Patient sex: M
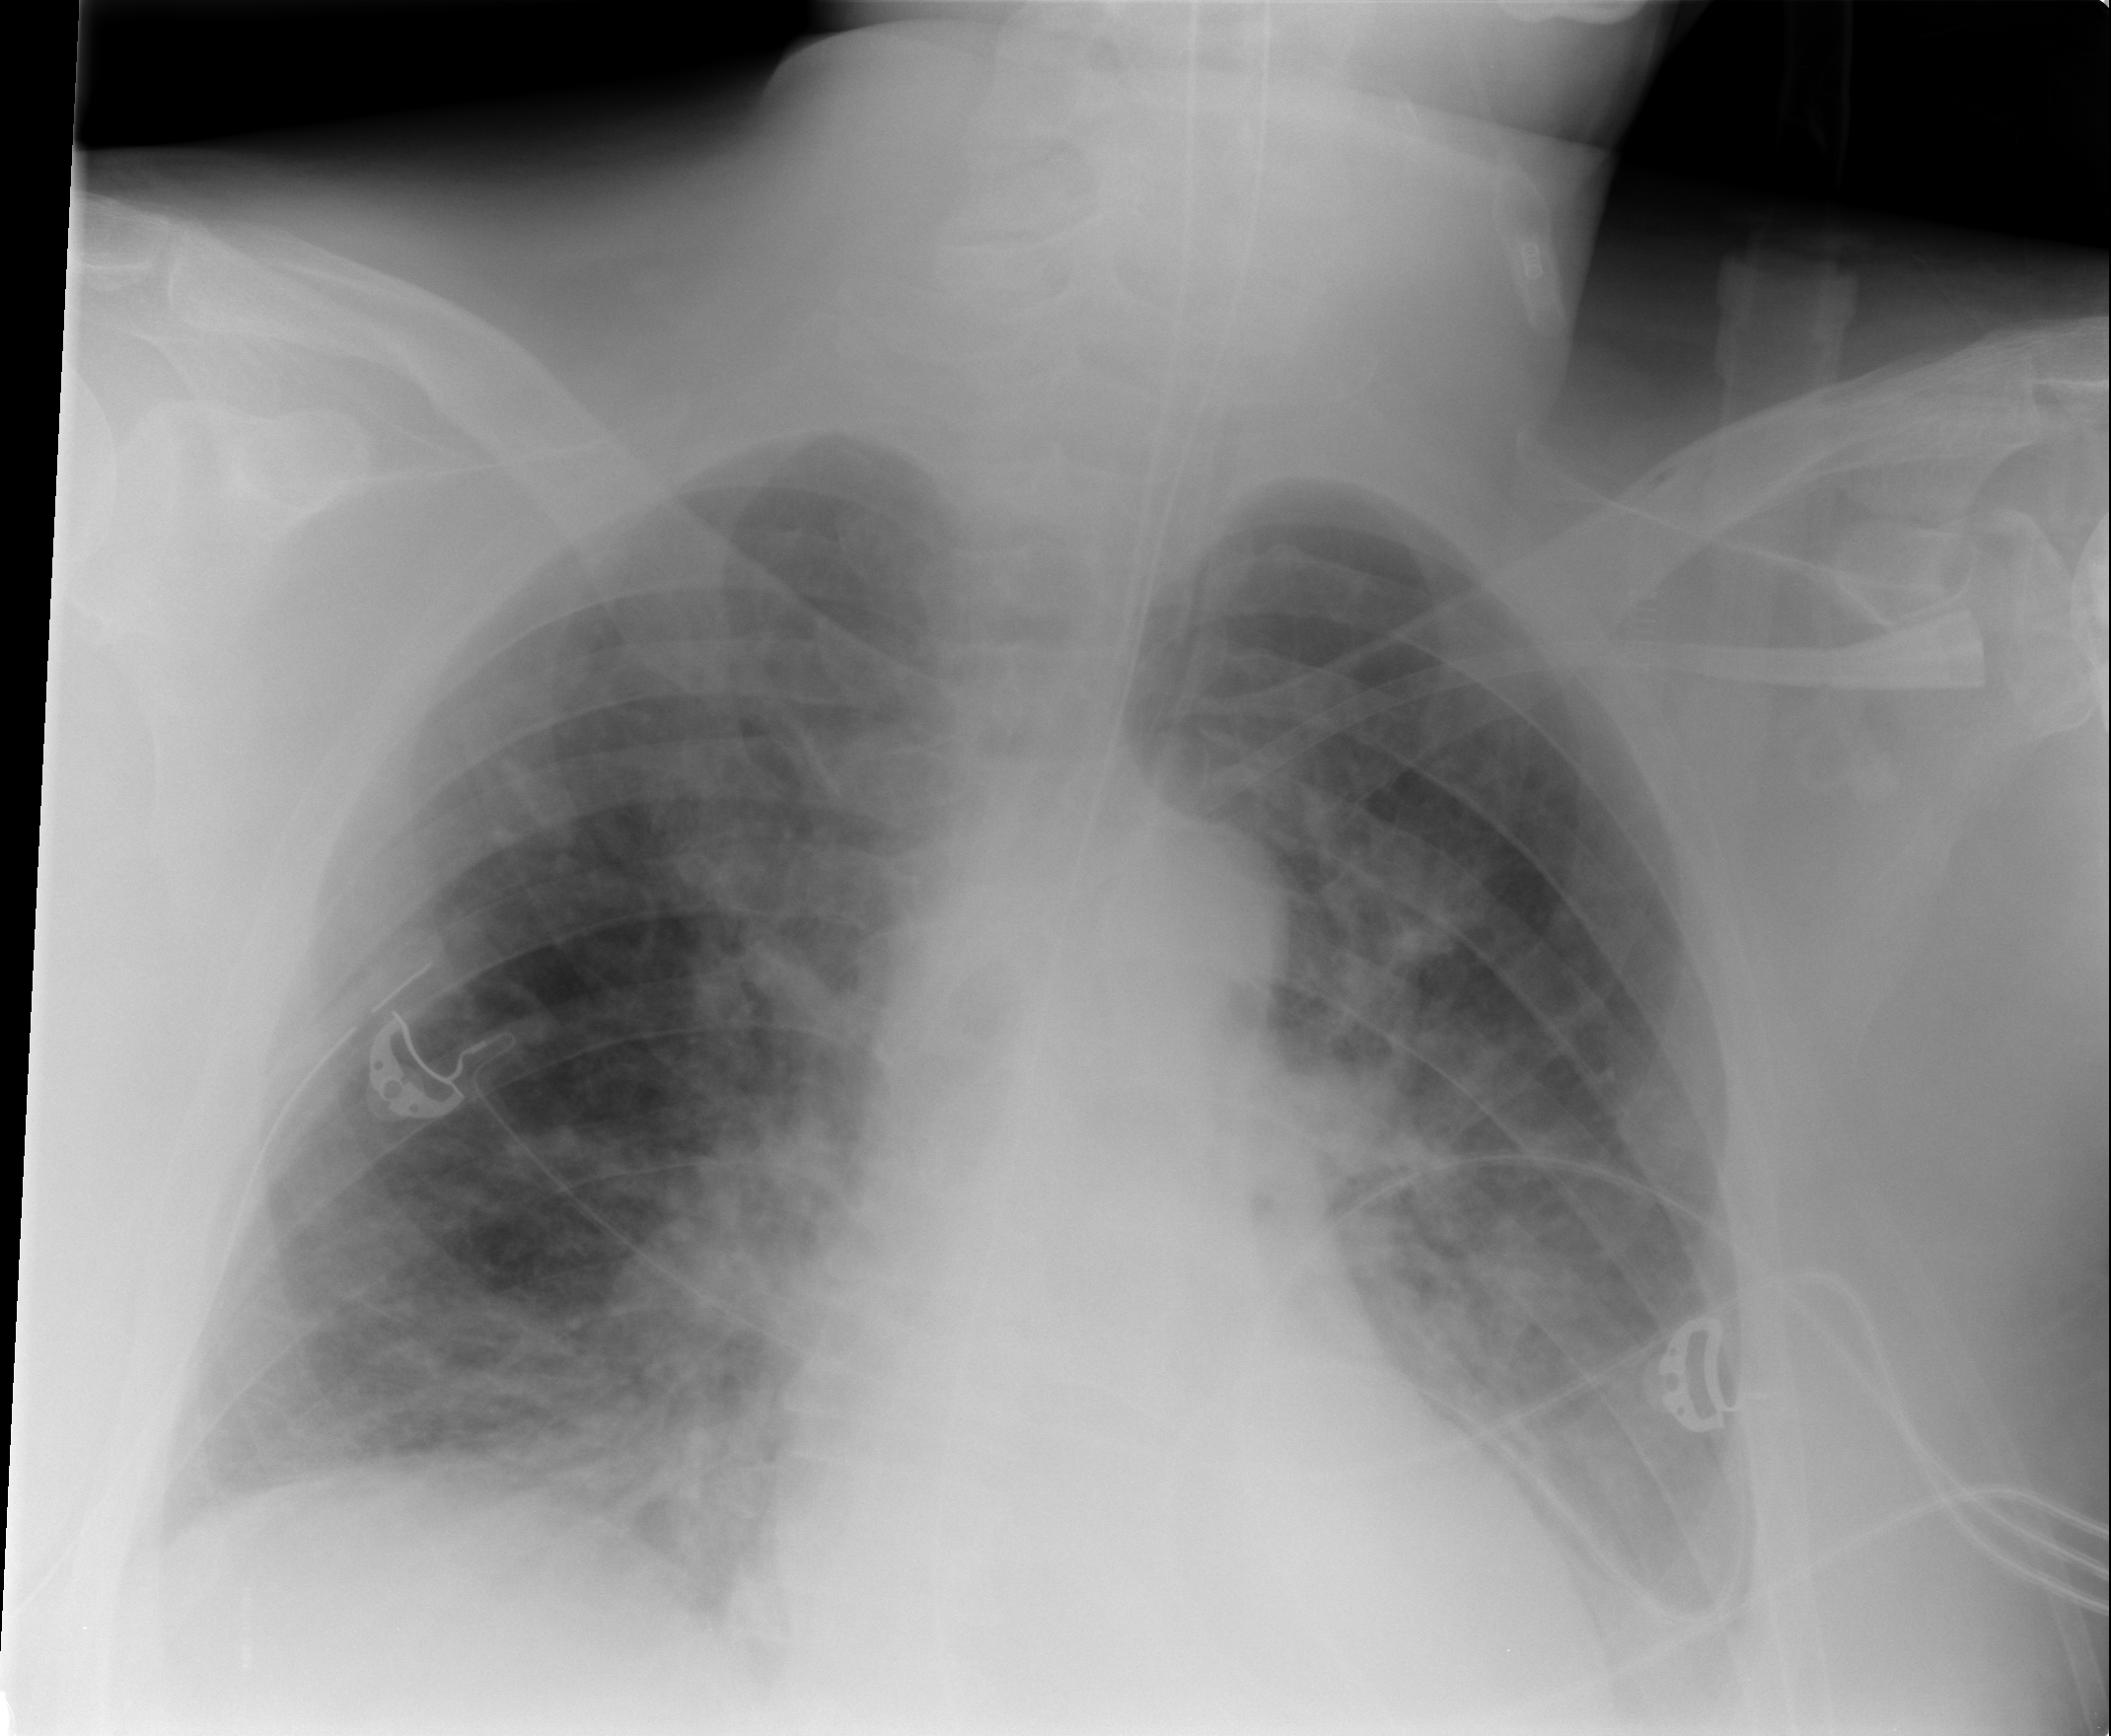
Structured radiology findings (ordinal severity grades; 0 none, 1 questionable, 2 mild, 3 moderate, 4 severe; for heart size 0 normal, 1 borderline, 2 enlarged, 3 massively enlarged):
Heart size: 0
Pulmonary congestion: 2
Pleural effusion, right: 2
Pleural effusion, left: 2
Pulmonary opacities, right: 0
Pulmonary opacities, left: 0
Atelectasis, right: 2
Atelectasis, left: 2